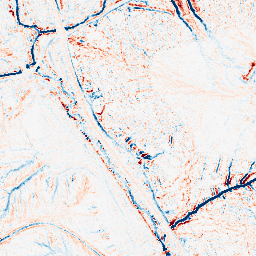
Category: edge_preserving
Decomposition family: median
Decomposition parameters: size: 7
Upsampling method: bspline
Upsampling parameters: scale: 4
Upsampling scale: 4